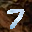
Label: 7